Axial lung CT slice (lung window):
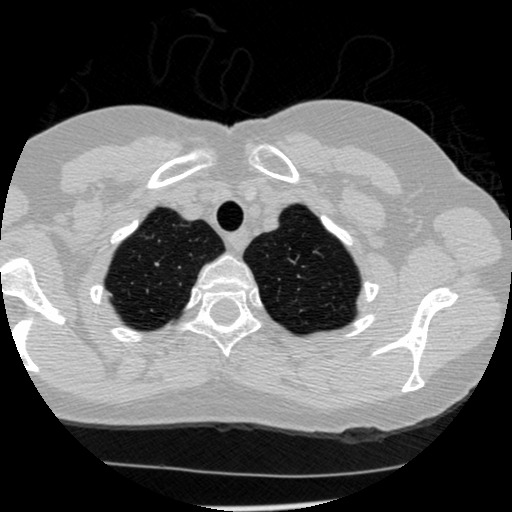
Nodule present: no